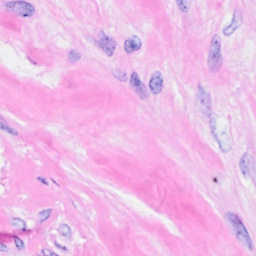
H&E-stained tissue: Breast